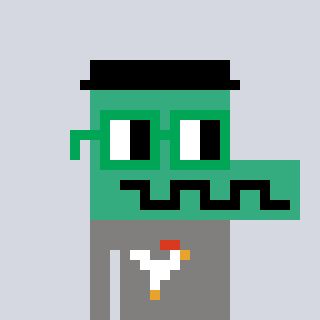
a pixel art character with square green glasses, a crocodile-shaped head and a bluegrey-colored body on a cool background